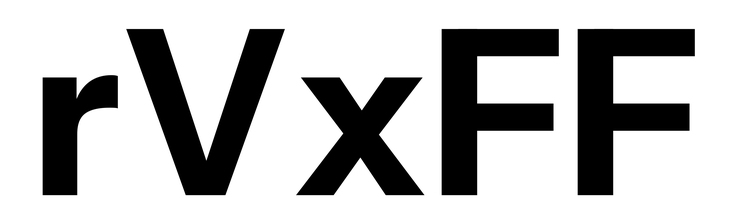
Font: InstrumentSans_Bold